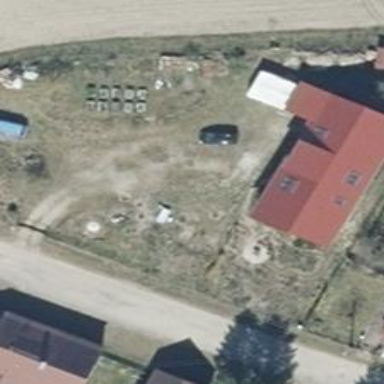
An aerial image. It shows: Farmyard area.